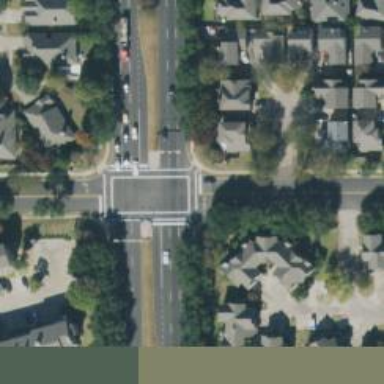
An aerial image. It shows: Secondary road with separate sidewalk.